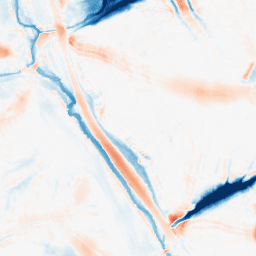
Category: morphological
Decomposition family: morphological
Decomposition parameters: operation: average
size: 20
Upsampling method: sinc_blackman
Upsampling parameters: scale: 4
kernel_size: 16
Upsampling scale: 4